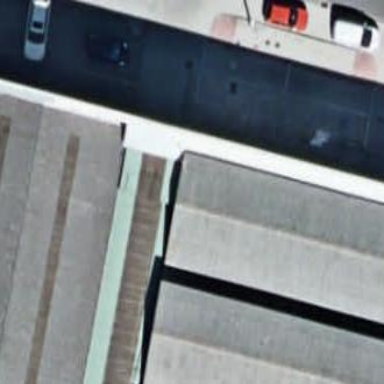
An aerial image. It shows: Warehouse.